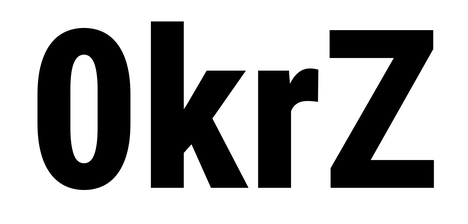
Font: Roboto_Condensed_ExtraBold